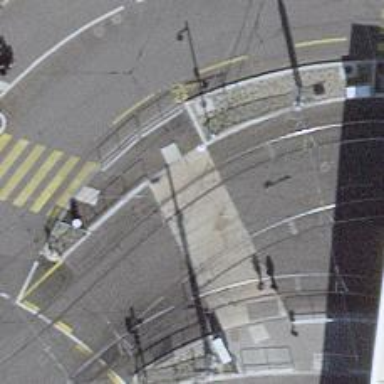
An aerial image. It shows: Tram crossing on the railway.